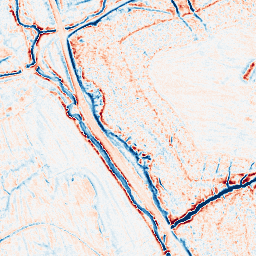
Category: edge_preserving
Decomposition family: anisotropic_diffusion
Decomposition parameters: iterations: 20
kappa: 100
gamma: 0.1
Upsampling method: cubic_catmull_rom
Upsampling parameters: scale: 2
Upsampling scale: 2